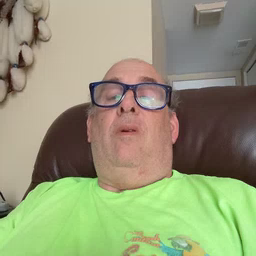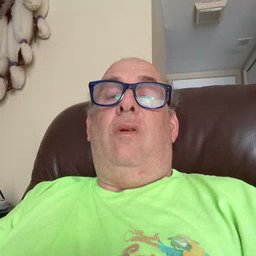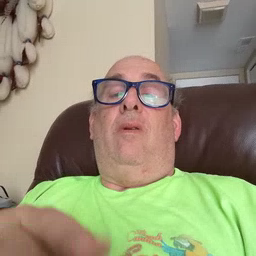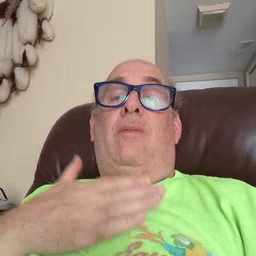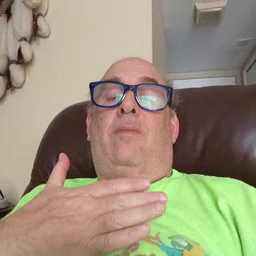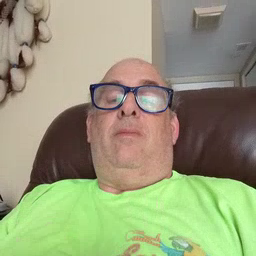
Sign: happy